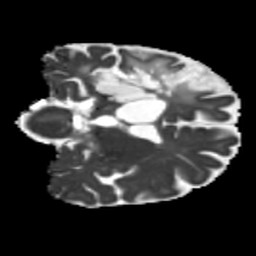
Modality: MD
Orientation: coronal
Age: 60
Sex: male
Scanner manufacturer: siemens
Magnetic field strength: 3 T
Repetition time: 5.25 s
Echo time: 0.08 s